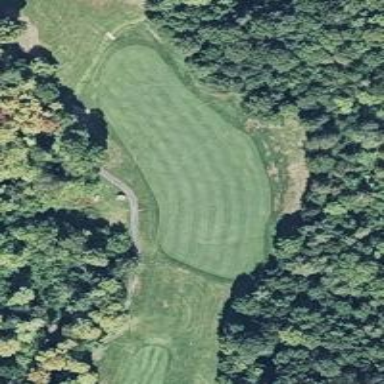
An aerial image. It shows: View of golf hole.